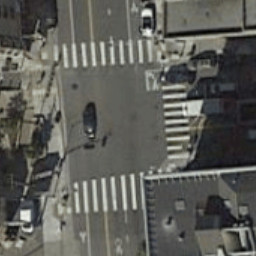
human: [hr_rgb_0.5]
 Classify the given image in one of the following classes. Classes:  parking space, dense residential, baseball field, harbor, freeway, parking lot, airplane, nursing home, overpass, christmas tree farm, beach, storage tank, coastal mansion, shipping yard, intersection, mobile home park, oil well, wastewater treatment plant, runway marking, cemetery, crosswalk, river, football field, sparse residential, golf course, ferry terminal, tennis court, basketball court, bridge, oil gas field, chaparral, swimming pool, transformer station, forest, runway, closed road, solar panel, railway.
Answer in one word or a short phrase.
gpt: crosswalk